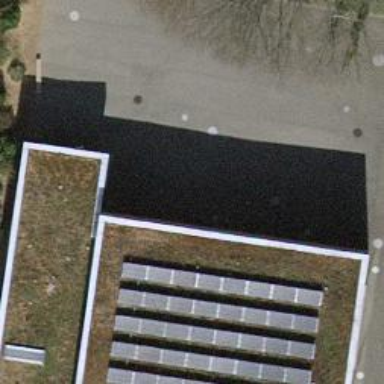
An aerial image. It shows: School building.